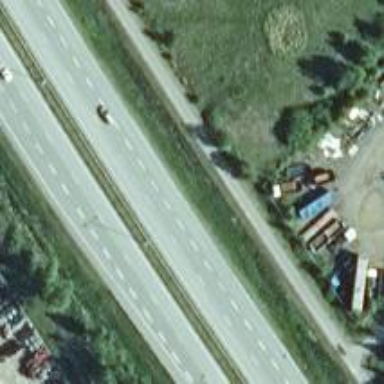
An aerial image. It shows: Asphalt road classified as trunk highway.